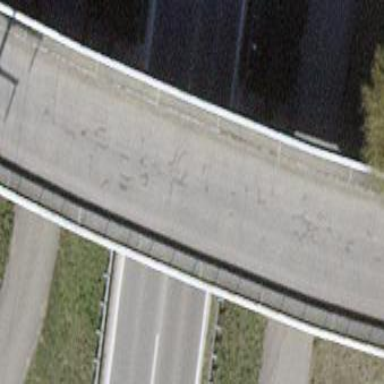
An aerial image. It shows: Man-made bridge.